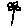
Label: flower